Current action and preconditions to check: trajectory_clear

Your task: For each precondition in the list above, predict whether it will hold at this action.

Consider the current scene as observed from the mobile robot's camera, and analyze the predicted future states of all dynamic agents (e.g., people, animals, vehicles, or any moving entities) within the NEXT SECOND.

IMPORTANT: Only answer "very likely" if you are absolutely certain—based on strong, clear evidence—that a dynamic agent will violate the precondition in the predicted future state. Do NOT answer "very likely" for unlikely, ambiguous, or low-probability risks.

Ask yourself for each precondition: Is there a high probability, with clear and convincing evidence, that the predicted future states of any dynamic agent will interfere with the predicted future state of the currently executing action within the NEXT SECOND, causing that precondition to fail?

Assess the risk level based on these predictions. Use "likely" or "very likely" if motions create a clear risk of interference.

Use "neutral" or "improbable" if agents are nearby but their predicted paths are clearly diverging or non-conflicting.

Failure Risk Categories: "very improbable", "improbable", "neutral", "likely", "very likely"

Answer Format: Output ONLY the probability_of_failure value from these categories: "very improbable", "improbable", "neutral", "likely", "very likely"

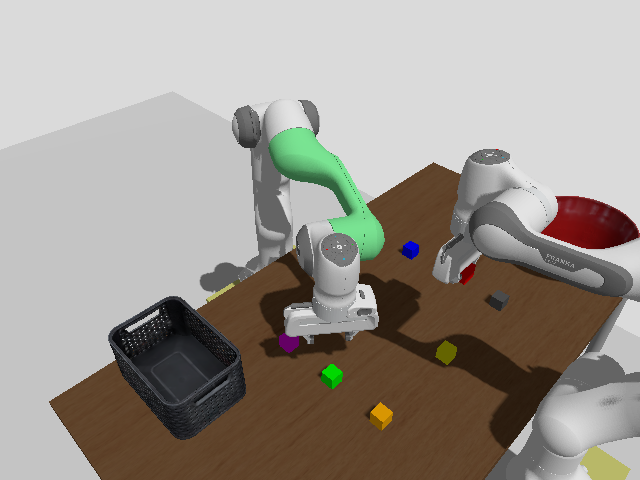

Answer: very improbable